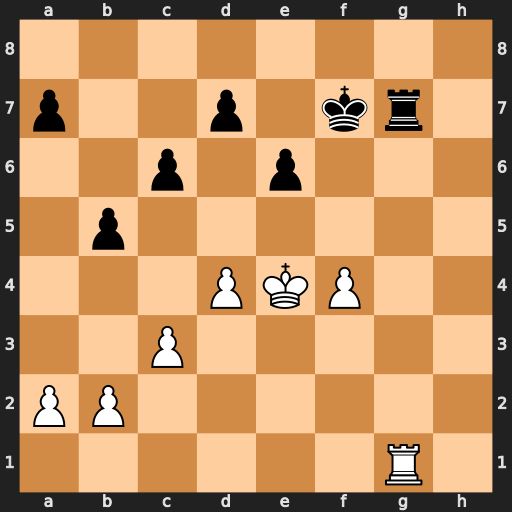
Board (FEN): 8/p2p1kr1/2p1p3/1p6/3PKP2/2P5/PP6/6R1
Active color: w
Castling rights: -
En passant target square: -
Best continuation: Rxg7+ Kxg7 Ke5 Kf8 Kd6